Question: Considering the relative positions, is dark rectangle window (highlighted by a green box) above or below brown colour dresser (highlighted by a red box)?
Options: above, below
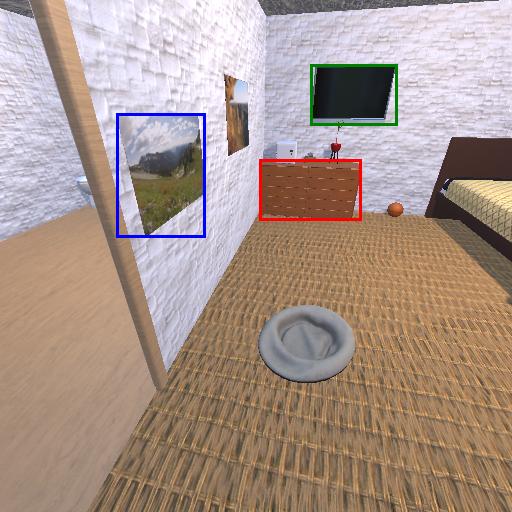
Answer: above